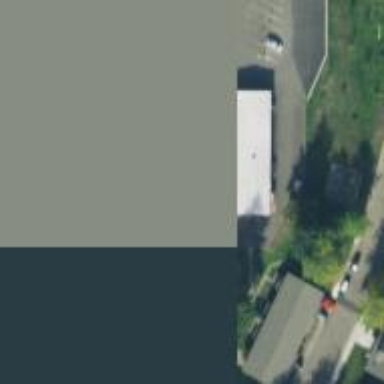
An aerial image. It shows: Convenience shop.